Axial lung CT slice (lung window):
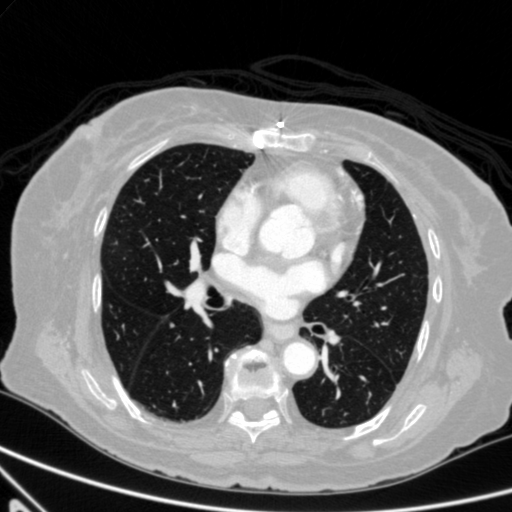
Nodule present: no